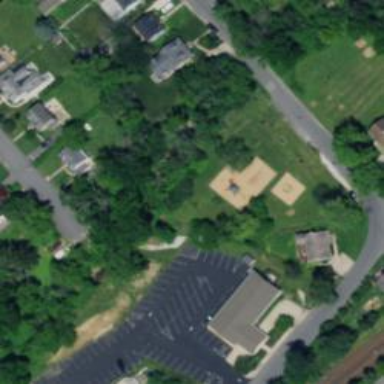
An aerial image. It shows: Springy playground.